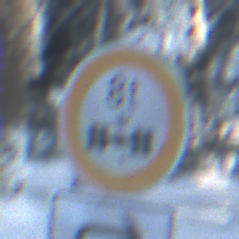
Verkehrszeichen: TatsaechlicheAchslast
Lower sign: RichtungsangabeDurchPfeile5
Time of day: MorningAfternoon
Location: Outdoor (Nature)
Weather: Clear
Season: Winter
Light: Natural